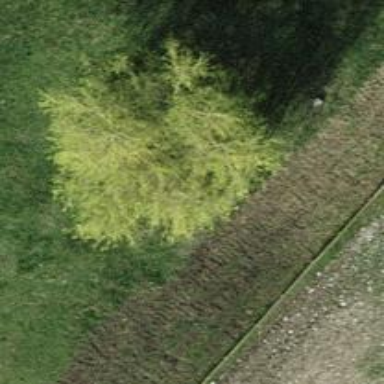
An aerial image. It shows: Single tag "natural: tree."